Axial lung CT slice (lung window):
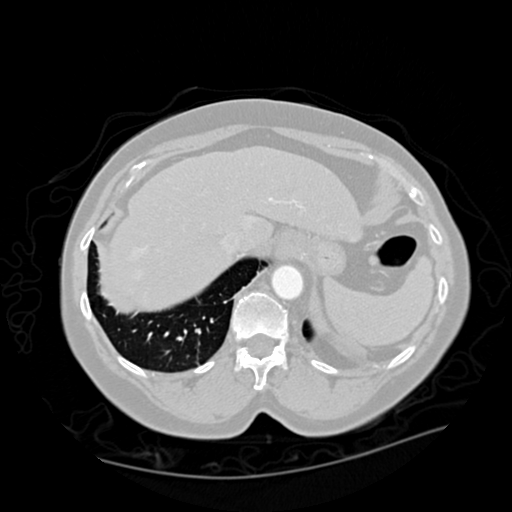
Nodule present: no